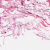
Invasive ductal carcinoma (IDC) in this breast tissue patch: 0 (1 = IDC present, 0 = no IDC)